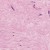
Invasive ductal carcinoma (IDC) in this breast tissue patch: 0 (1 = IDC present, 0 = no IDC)